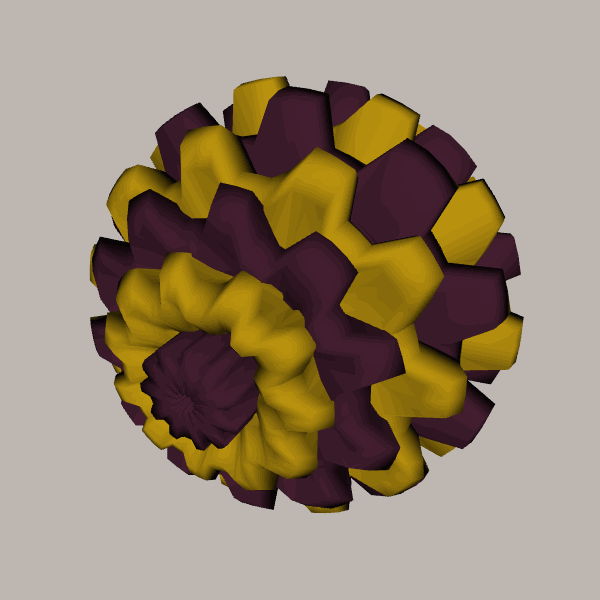
Background: light